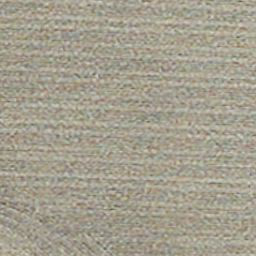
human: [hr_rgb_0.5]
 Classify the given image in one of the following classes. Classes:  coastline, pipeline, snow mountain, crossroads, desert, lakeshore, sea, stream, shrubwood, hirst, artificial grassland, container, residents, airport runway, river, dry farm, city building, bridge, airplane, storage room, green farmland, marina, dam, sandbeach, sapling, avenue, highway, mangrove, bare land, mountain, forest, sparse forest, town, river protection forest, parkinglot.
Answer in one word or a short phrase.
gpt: dry farm